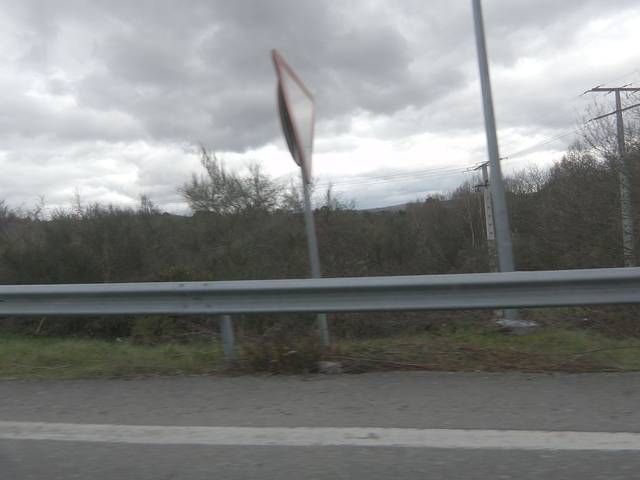
Region: Spain
Coordinates: 42.202, -7.809